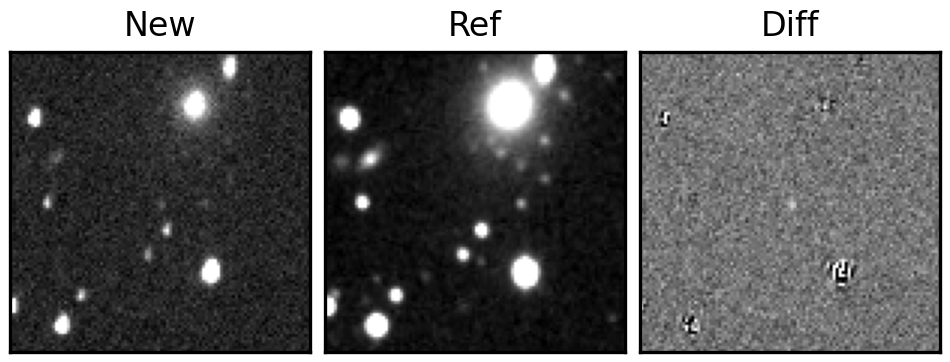
Label: real